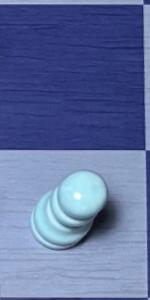
Label: Pawn_White